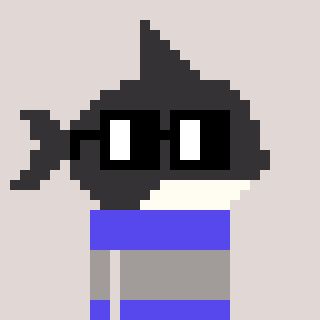
a pixel art character with square black glasses, a orca-shaped head and a computerblue-colored body on a warm background